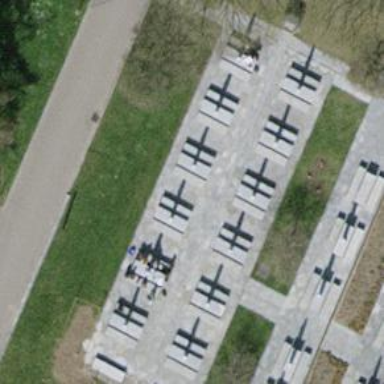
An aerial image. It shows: Picnic table located in leisure land area.